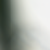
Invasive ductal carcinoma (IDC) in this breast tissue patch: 0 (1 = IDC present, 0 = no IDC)